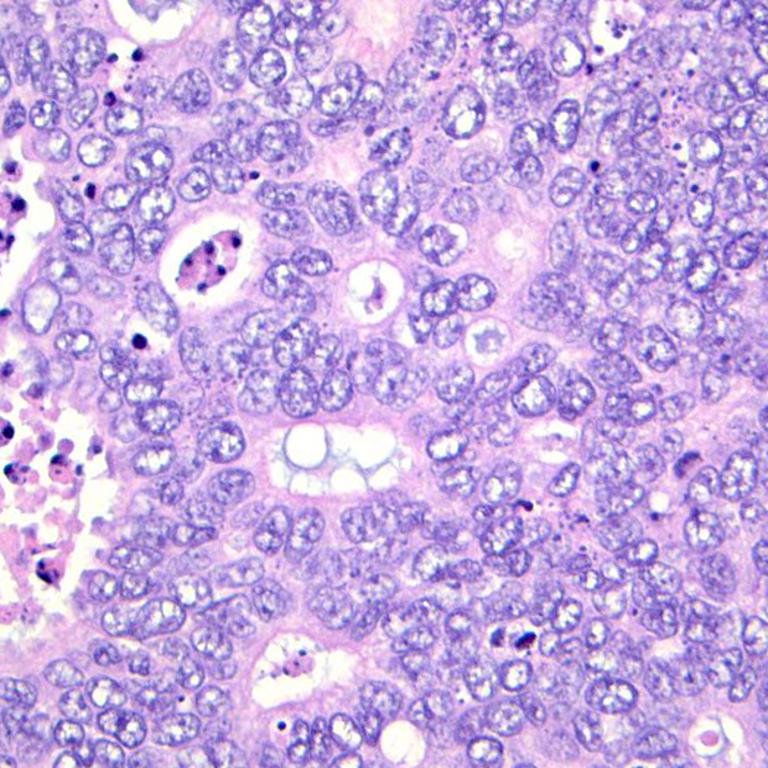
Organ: colon
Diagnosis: adenocarcinomas